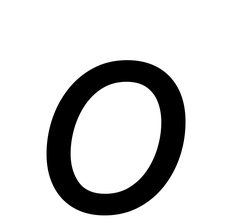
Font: Inter-Italic_Italic